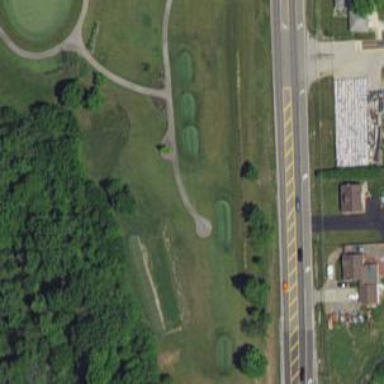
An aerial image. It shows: Path for both roads and golfers.